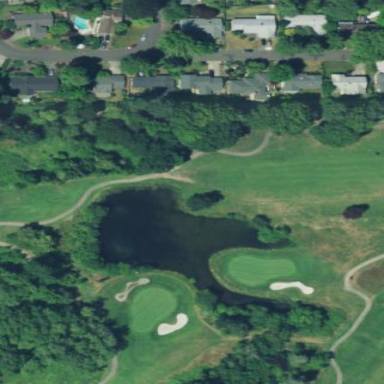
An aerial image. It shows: Water hazard on golf course. The hazard is natural water feature.